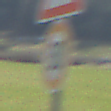
Verkehrszeichen: Geschwindigkeit80
Zusatzzeichen oben: WildwechselRechts
Umgebung: Outdoor, Nature
Tageszeit: MorningAfternoon
Wetter: PartlyCloudy
Licht: Natural
Jahreszeit: NotSpecified
Kontrast: HighContrast